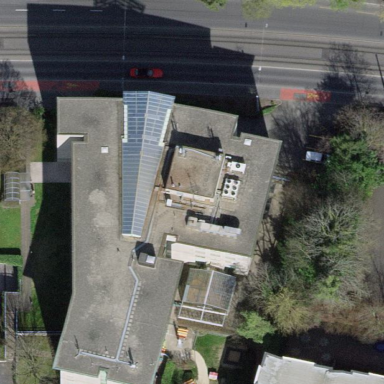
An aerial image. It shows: Public building.